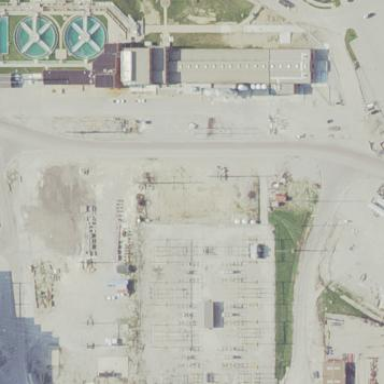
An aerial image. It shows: Power substation.